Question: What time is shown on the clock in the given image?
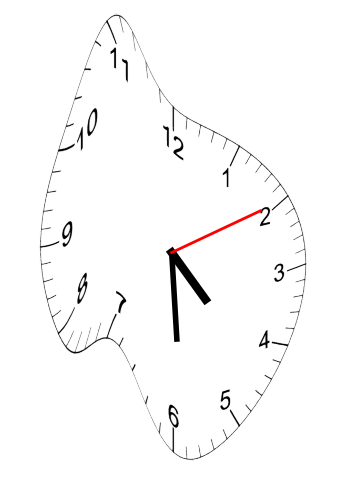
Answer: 04:29:10